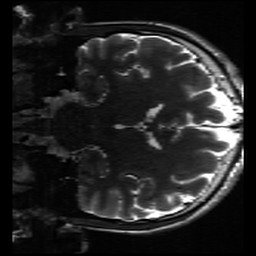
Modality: inplaneT2
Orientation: coronal